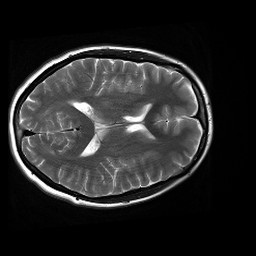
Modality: T2w
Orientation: axial
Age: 26
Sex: female
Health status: healthy
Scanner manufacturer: siemens
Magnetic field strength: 3 T
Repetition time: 4.01 s
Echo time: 0.116 s